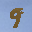
Label: 9